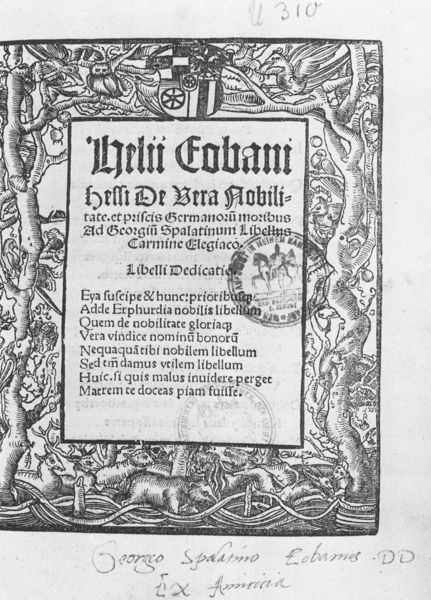
Titel: Eoban Hesse: De vera Nobilitate
Künstler: Matthes Maler
Institution: Erfurt, Bibliothek des Evangelischen Ministeriums
Schlagwörter: baum, äste, schwarz, weiss, tiere, ornament, rahmen, ast, inschrift, ornamente, buch, seite, text, beschriftung, schnörkel, scwarzweiss, buchseite+, gobani